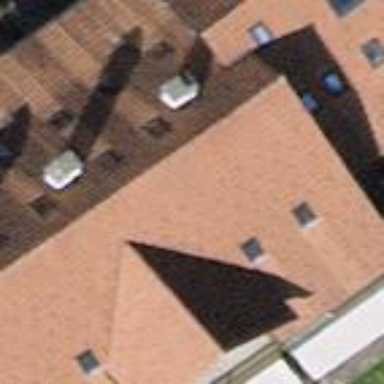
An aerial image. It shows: Gabled building with roof oriented across. The roof is of dark salmon color.